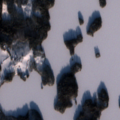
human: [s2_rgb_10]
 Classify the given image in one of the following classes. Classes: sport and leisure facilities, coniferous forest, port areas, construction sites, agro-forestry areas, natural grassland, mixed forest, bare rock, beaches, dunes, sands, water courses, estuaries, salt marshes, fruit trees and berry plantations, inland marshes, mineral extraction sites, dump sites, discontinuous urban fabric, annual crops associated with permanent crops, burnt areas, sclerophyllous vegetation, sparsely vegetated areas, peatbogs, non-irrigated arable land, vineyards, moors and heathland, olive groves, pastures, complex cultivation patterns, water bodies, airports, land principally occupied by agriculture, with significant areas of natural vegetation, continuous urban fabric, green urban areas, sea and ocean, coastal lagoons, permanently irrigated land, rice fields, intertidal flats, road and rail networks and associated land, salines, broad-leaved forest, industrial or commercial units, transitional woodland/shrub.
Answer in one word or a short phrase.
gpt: coniferous forest, water bodies